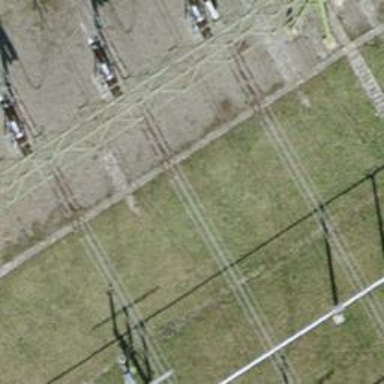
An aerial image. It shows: Insulator used in power equipment.